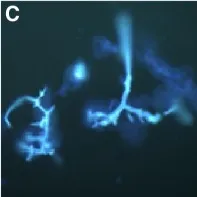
Laboratory investigations. (B-E) Fluorescence staining of the tissue samples collected from the nasal gangrene region. Microscopic examination showed direct evidence of presence ribbon-shaped broad sparsely septate hyphae. 400x).
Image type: radiology (mri)